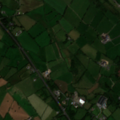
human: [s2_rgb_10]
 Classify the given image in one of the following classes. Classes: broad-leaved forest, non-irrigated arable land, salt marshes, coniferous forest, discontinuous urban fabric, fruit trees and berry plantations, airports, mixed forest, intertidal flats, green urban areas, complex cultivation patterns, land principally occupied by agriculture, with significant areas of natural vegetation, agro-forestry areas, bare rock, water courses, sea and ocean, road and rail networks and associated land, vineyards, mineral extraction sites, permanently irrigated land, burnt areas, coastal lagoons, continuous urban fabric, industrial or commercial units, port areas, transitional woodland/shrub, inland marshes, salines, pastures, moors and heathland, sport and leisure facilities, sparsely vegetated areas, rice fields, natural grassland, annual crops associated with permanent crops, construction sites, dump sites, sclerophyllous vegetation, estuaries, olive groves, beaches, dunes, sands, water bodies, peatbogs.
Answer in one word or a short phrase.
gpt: pastures